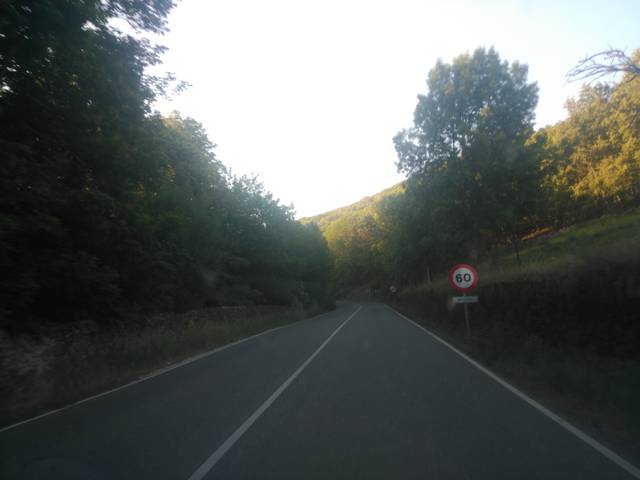
Region: Spain
Coordinates: 40.383, -5.755